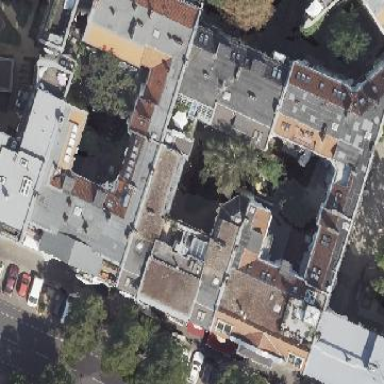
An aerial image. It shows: Unique apartment building with double saltbox roof shape.